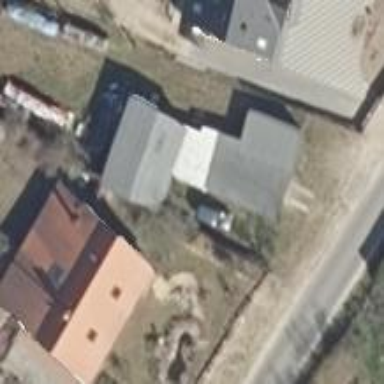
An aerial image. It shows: Simple house.